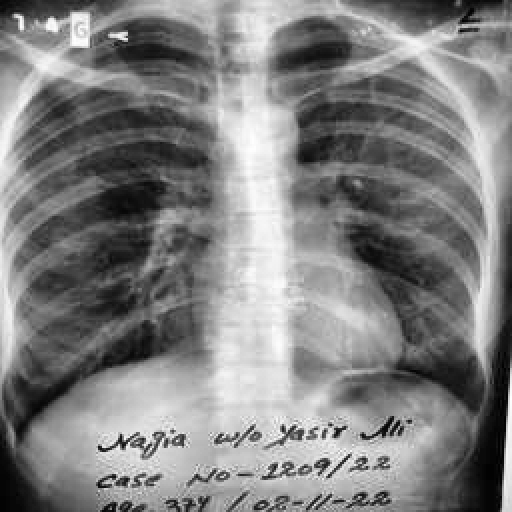
Finding: TUBERCULOSIS